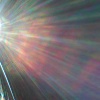
Label: sunburn